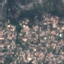
Land use / land cover: Residential